Interaction volume radius: 5 \u00c5
Interaction volume height: 10 \u00c5
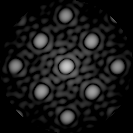
Disorder parameter: 0.07703